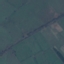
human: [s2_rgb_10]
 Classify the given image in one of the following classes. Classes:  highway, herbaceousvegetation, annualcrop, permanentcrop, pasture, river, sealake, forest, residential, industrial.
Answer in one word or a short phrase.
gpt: Pasture